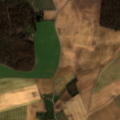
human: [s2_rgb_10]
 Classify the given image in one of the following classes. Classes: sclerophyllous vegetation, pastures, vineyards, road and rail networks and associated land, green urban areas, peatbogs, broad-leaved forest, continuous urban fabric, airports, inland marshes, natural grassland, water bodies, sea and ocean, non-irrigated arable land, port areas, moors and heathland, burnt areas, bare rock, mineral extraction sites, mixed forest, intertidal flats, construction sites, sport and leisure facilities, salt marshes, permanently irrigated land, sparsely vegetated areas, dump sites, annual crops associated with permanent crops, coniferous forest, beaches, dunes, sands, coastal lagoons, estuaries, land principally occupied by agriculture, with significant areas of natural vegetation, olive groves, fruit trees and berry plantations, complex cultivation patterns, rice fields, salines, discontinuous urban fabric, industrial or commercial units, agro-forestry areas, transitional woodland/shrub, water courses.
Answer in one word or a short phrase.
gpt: non-irrigated arable land, pastures, broad-leaved forest